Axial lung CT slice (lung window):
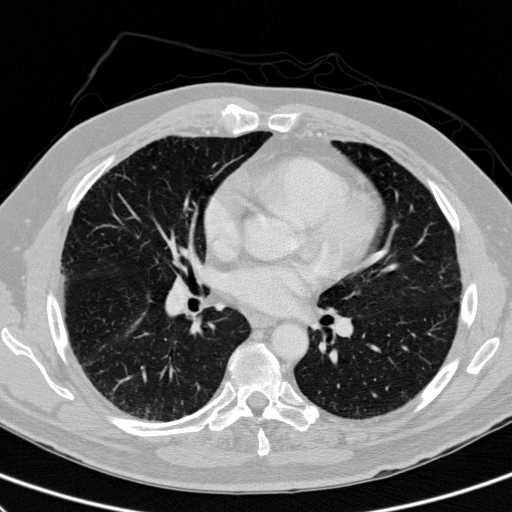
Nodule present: no